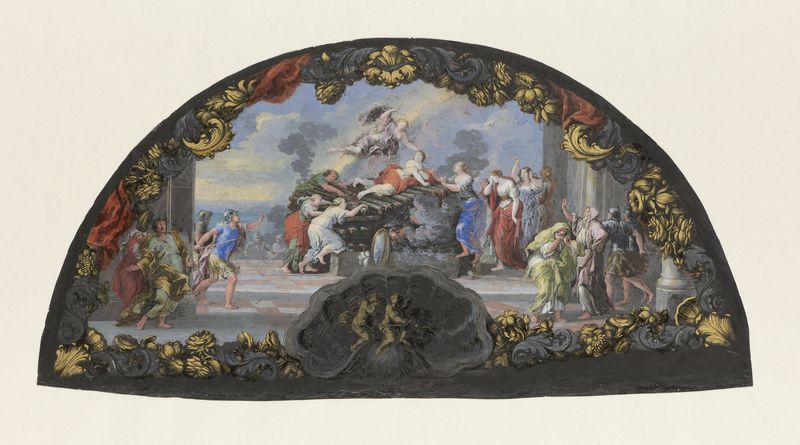
Titel: Waaierblad van dun leer, waarop met tempera en oostindische inkt 'Dido op de brandstapel' is geschilderd omgeven door een zware ornamentale rand.
Künstler: Paul Androuet Ducerceau
Standort: Amsterdam
Institution: Rijksmuseum
Schlagwörter: feuer, gemälde, held, himmel, mann, frauen, menschen, blumen, frau, trauer, spiegel, gewand, gewänder, personen, kreis, engel, ranken, ornamente, helm, personifikation, rüstung, halbrund, götter, aristokrat, kutten, bedeutung, heilige, muschel, geliebter, geliebte, minerva, athena, verbrennung, glorie, scheiterhaufen, attribute, ornemente, #engel, siueg, analogien, oranemtik